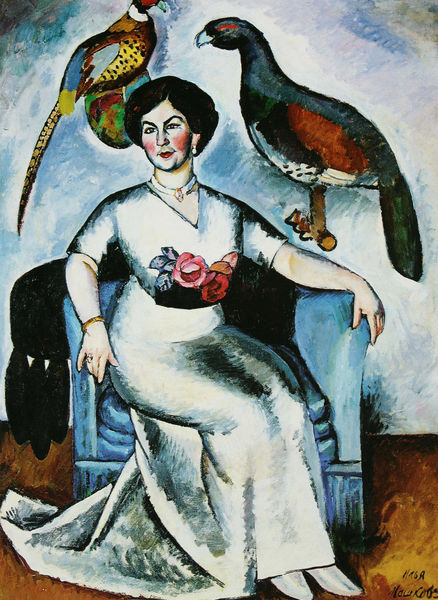
Titel: Damenbildnis mit Fasanen
Künstler: Ilja Maschkow
Standort: St. Petersburg
Institution: Russisches Museum
Schlagwörter: blau, flügel, schatten, vogel, weiß, ocker, sitzen, ausschnitt, blumen, bunt, frau, frisur, grau, haar, hintergrund, kleid, ohrring, orange, schmuck, schwarz, stuhl, ölbild, rosen, rot, teppich, wand, arm, arme, falten, federn, gefieder, bildnis, portrait, signatur, öl, vögel, boden, fransen, haare, pose, sessel, sitzend, rosa, schwanz, taille, füße, wangen, wohnzimmer, schnabel, halsband, schuhe, kette, hocker, streng, ring, stola, halskette, lehnstuhl, ringe, krallen, armband, armreif, fasan, stange, papagei, rote wangen, collier, papageien